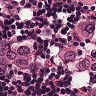
Metastatic tissue present: yes